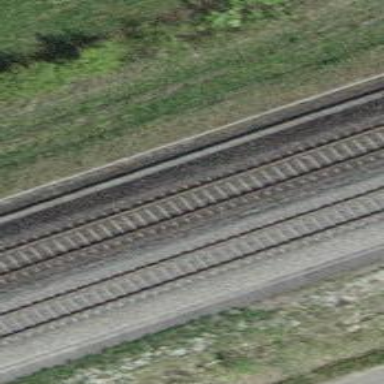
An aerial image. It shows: Single railway track with electrified contact line.